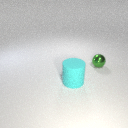
small green metal sphere to the right of large cyan rubber cylinder